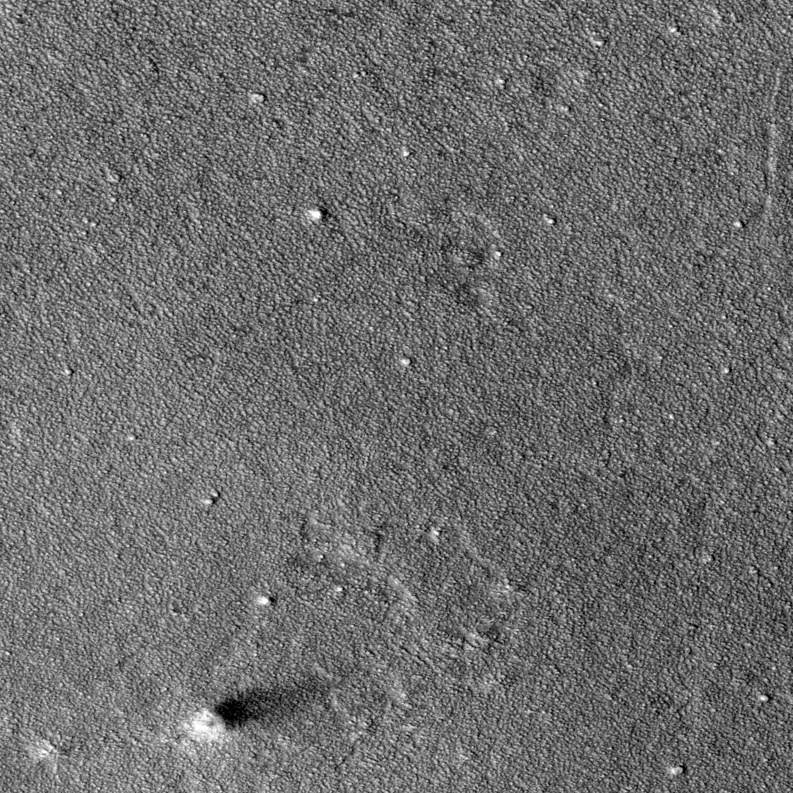
Label: dustdevil